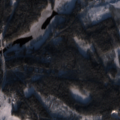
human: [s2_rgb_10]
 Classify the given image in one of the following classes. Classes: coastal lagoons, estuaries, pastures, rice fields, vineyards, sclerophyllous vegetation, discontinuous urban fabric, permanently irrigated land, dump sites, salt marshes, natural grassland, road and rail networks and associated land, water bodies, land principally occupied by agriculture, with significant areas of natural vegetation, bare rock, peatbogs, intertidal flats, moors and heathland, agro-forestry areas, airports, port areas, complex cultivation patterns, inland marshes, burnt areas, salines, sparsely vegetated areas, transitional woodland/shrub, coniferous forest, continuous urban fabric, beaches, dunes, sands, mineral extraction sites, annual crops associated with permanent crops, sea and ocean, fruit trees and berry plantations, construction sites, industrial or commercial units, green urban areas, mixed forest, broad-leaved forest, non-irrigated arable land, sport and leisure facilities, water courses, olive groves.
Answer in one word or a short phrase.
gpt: coniferous forest, mixed forest, transitional woodland/shrub, water bodies